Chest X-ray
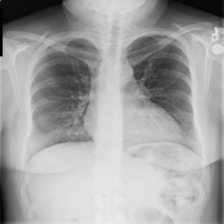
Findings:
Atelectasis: negative
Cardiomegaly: positive
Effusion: negative
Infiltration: negative
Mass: negative
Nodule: negative
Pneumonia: negative
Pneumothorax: negative
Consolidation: negative
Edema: negative
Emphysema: negative
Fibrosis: negative
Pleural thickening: negative
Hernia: negative